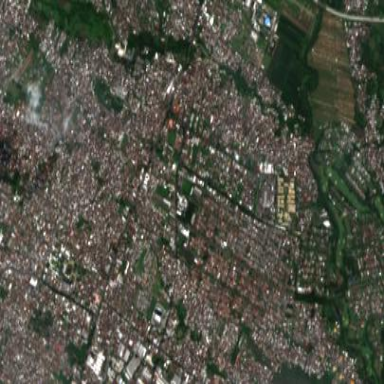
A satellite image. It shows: Urban residential area.